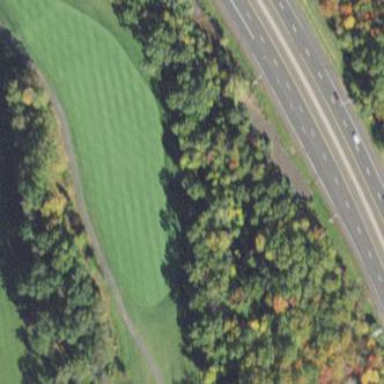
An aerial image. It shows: Grassy area designated as golf fairway.